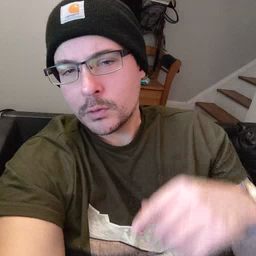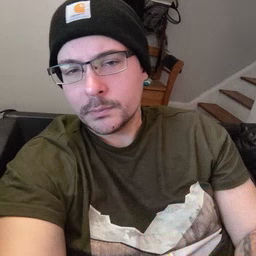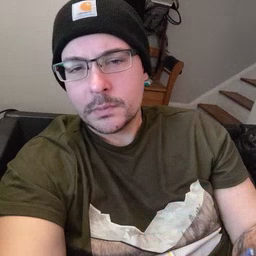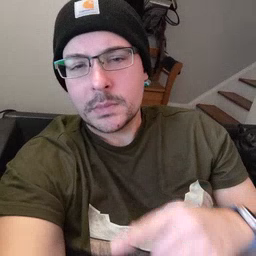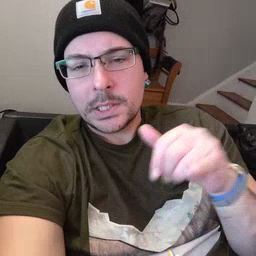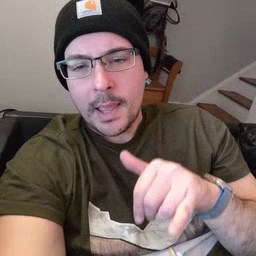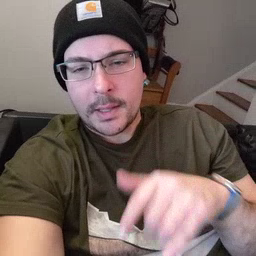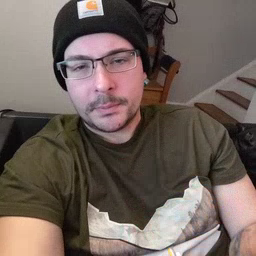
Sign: stay